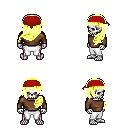
a pixel art fantasy rpg character, male body template, skeleton, brown long-sleeve shirt, white pants, gold left-swept hairstyle, red bandana, four views (front, back, left, right), 2x2 character sprite sheet, small pixel art, hard edges, no anti-aliasing